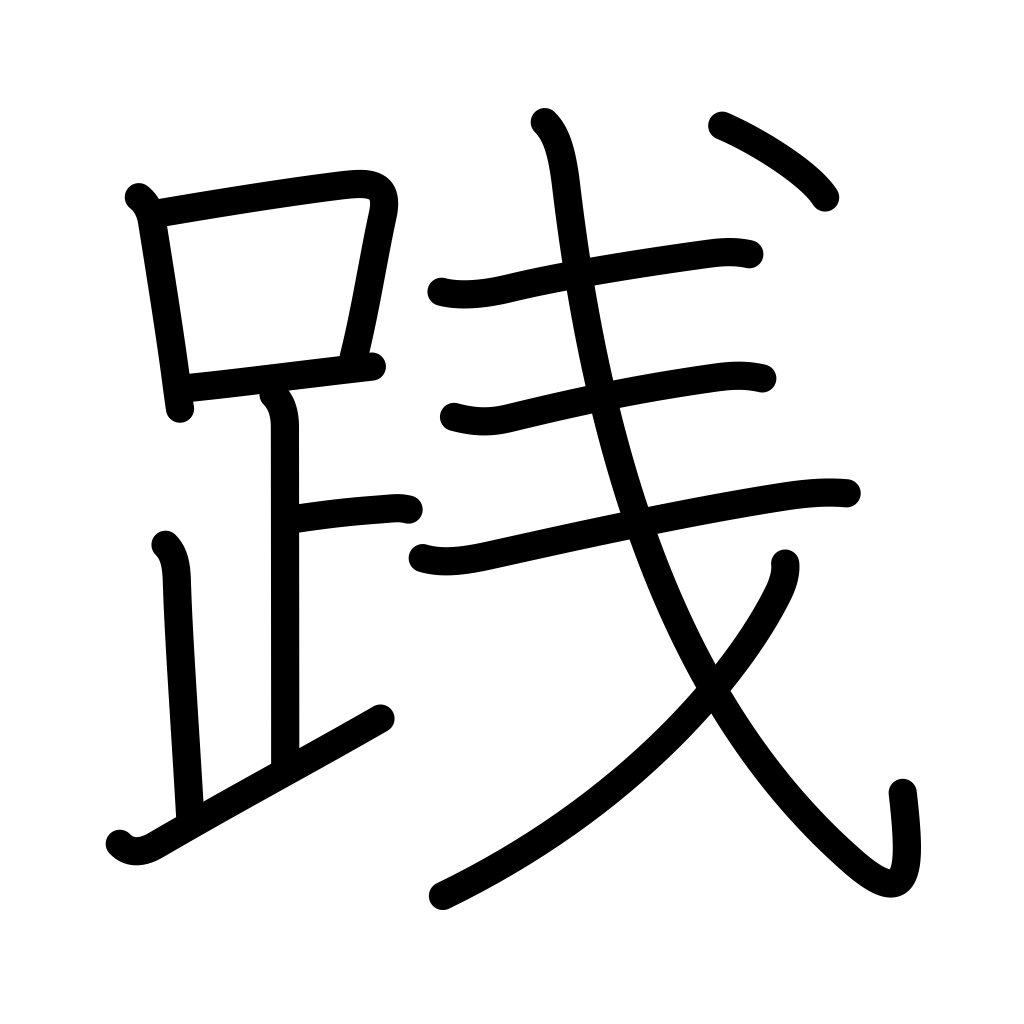
Meaning: tread, step on, trample, practice, carry through